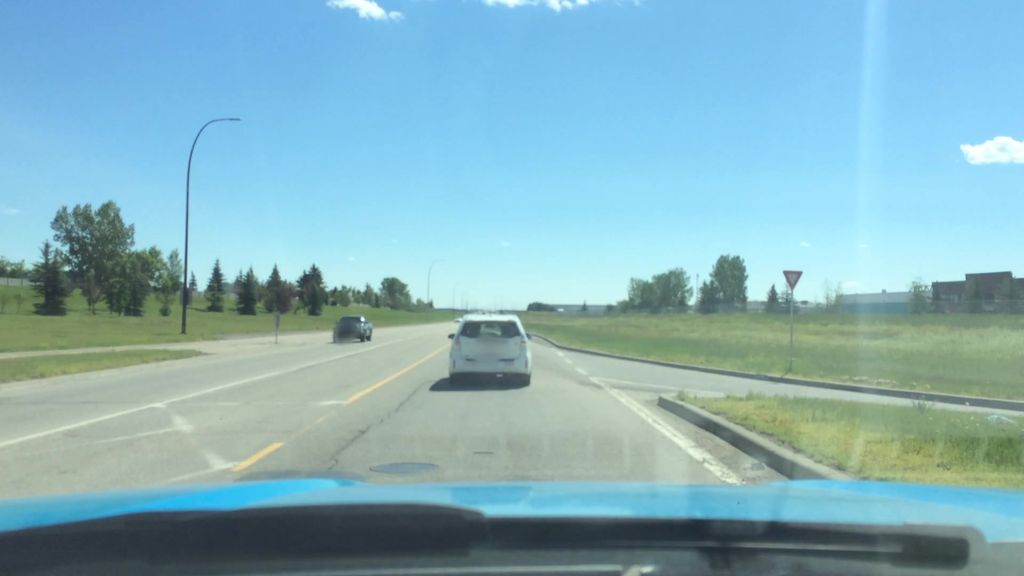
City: calgary